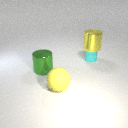
small cyan rubber cylinder behind large green metal cylinder